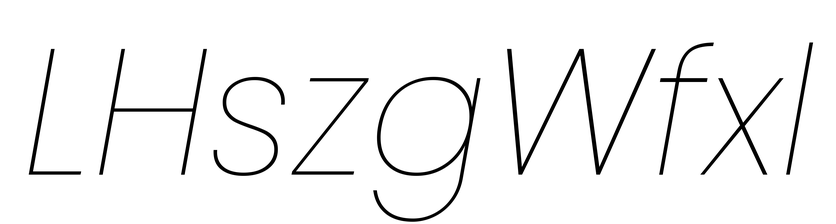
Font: Poppins-ThinItalic